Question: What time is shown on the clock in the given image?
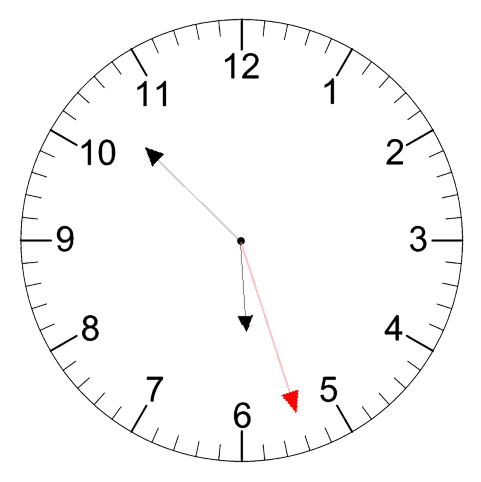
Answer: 05:52:27